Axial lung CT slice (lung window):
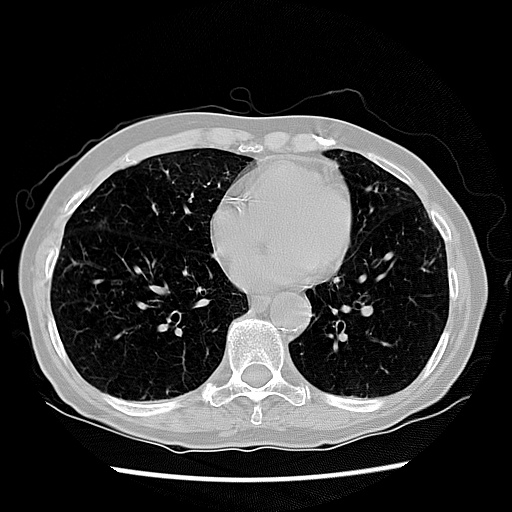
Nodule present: no